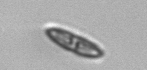
Label: pennate